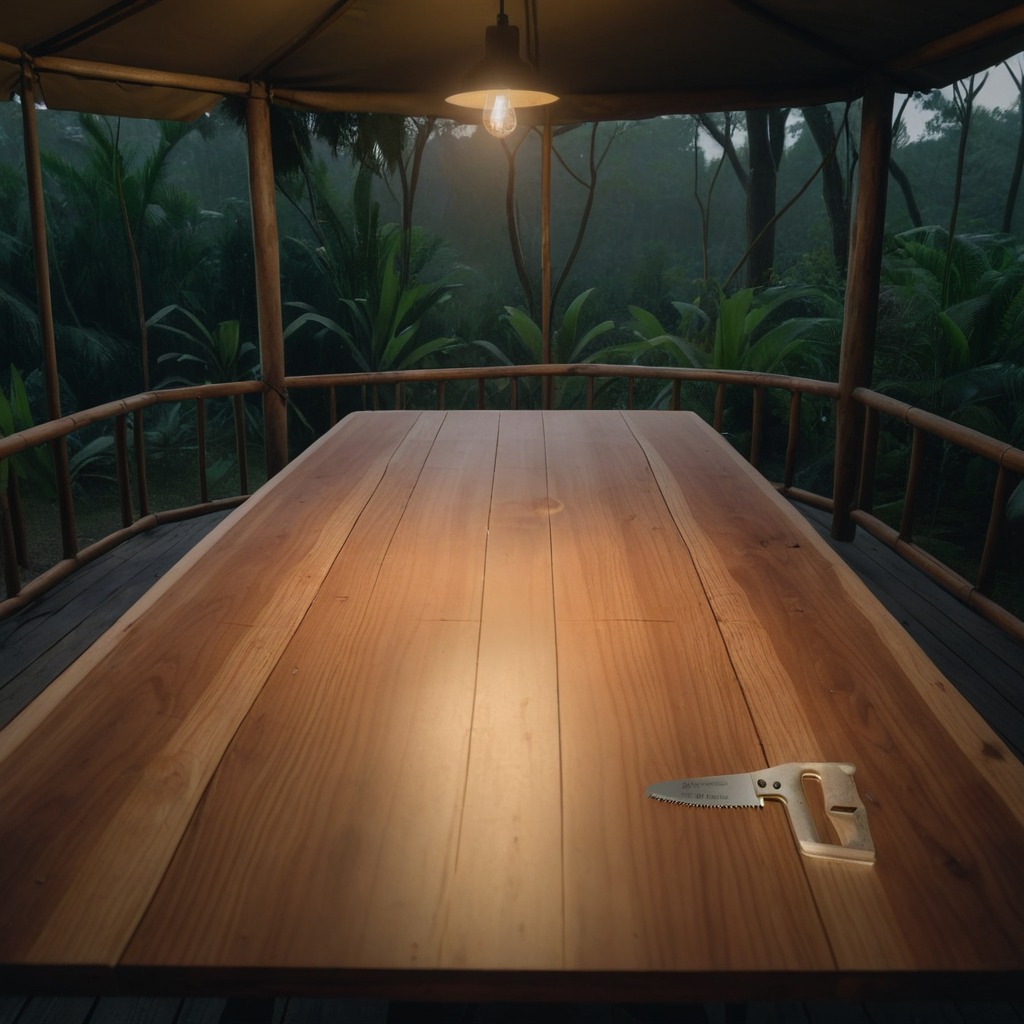
A handheld metal saw is lying on a wooden table inside a jungle field workshop tent at night.